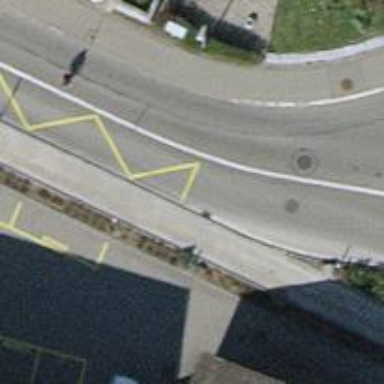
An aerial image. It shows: Platform for public transport is situated by the road.